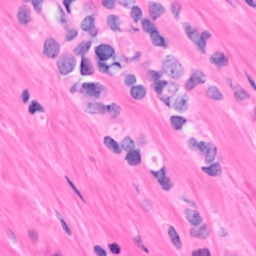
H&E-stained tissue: Breast